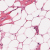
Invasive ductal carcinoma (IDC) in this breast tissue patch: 0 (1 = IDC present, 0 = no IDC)